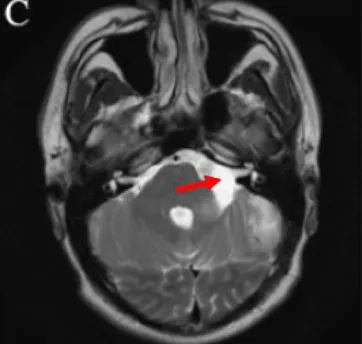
12 months postoperative.
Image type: radiology (mri)